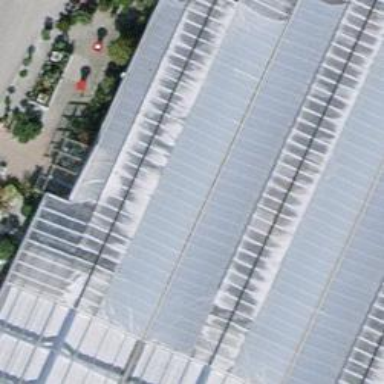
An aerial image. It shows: Garden center.